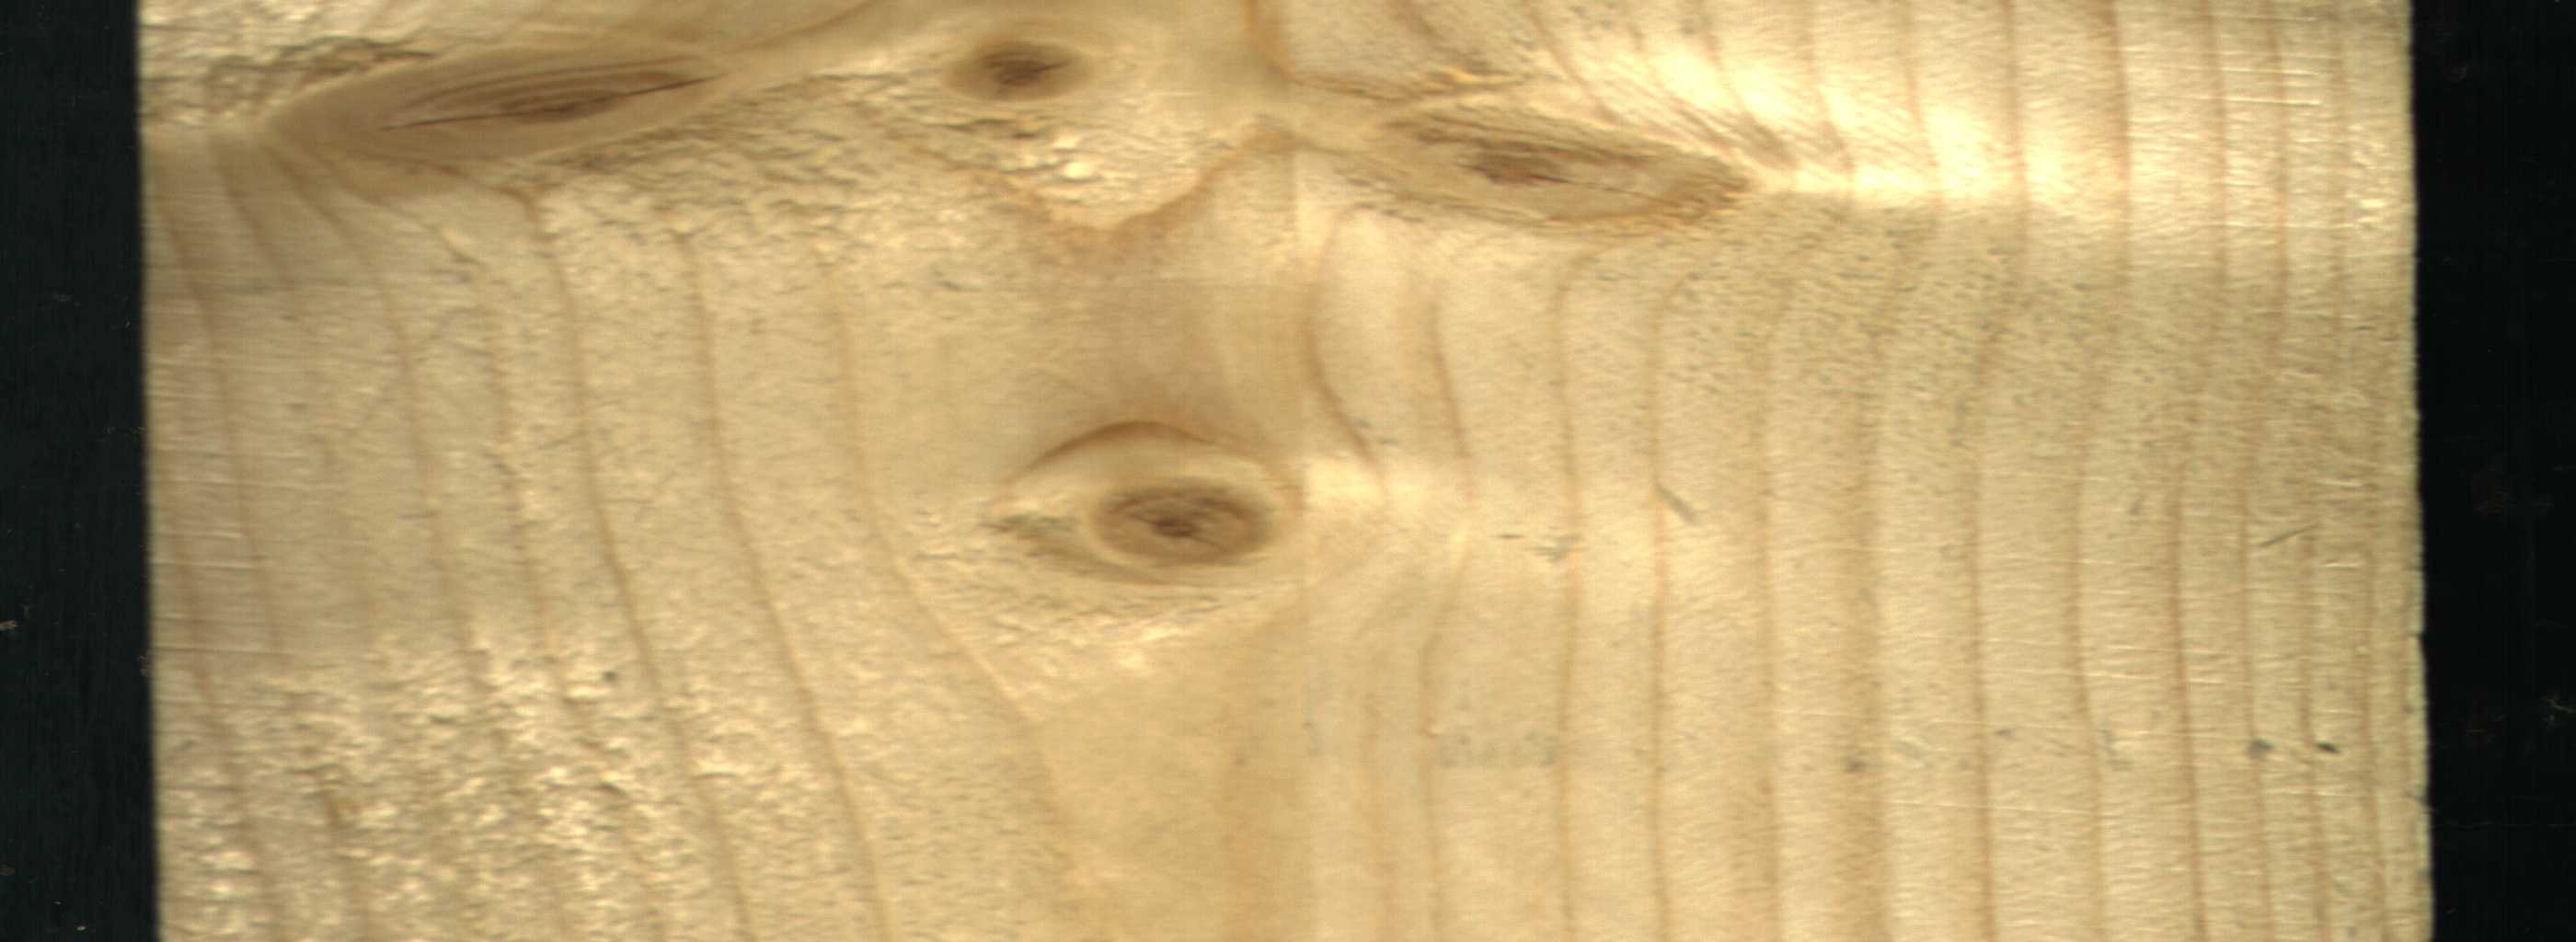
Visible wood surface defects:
knot_with_crack
Live_Knot
Live_Knot
Live_Knot